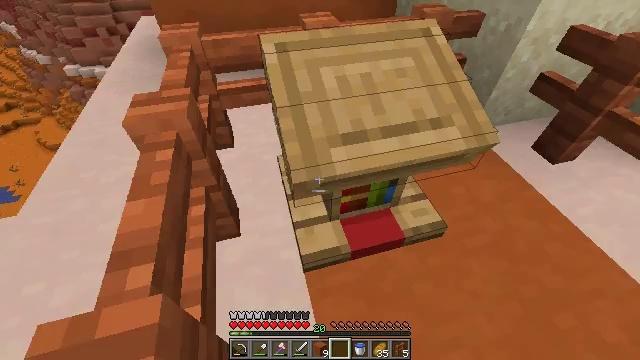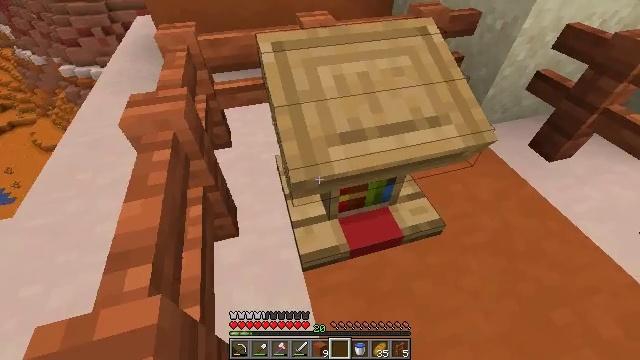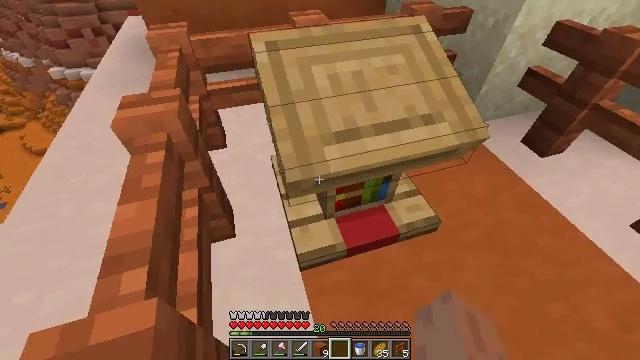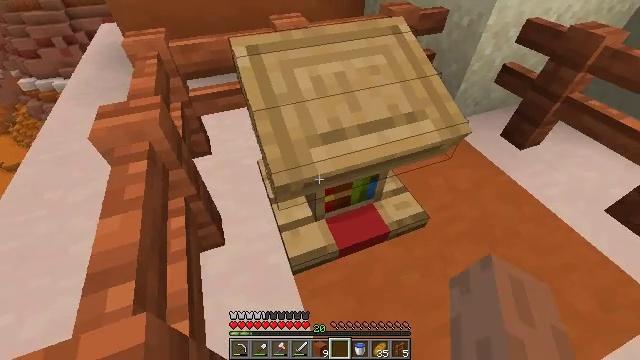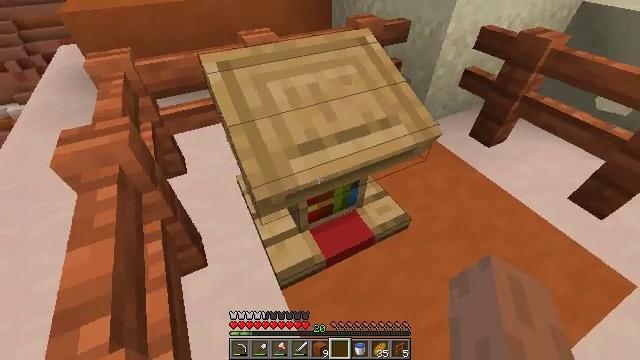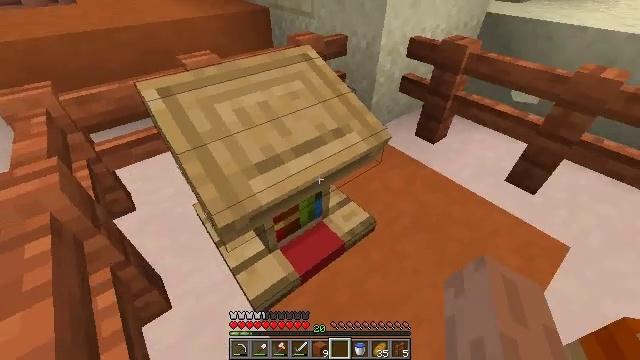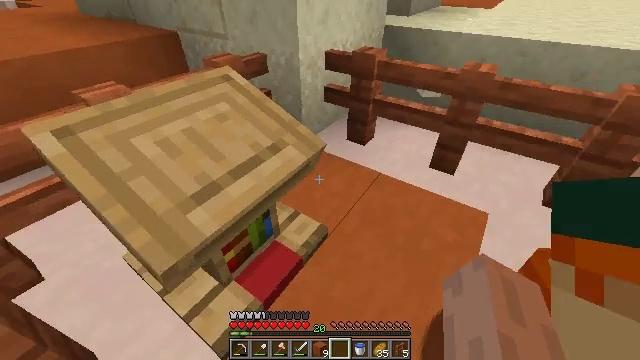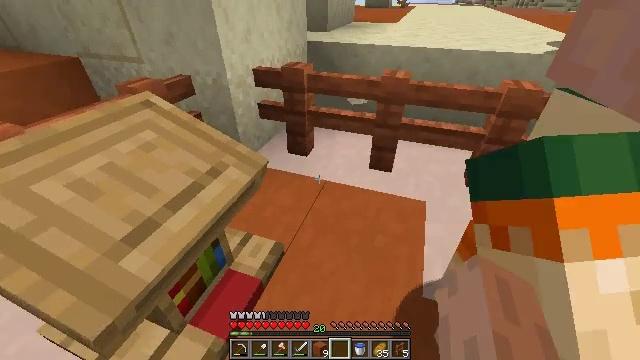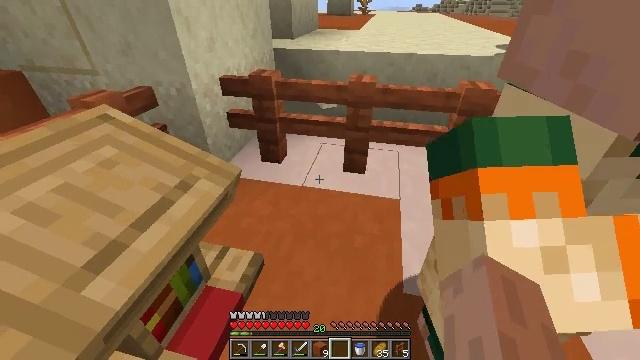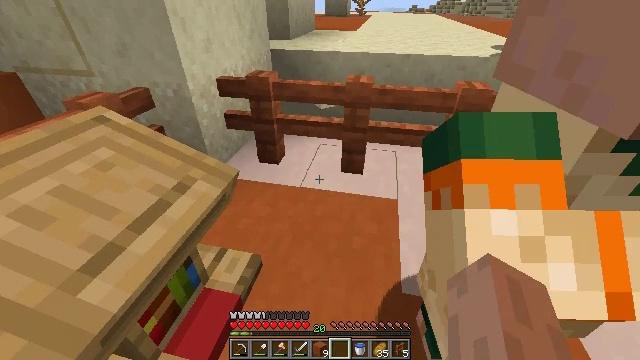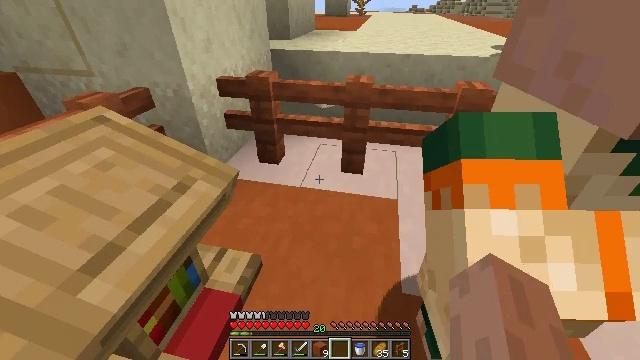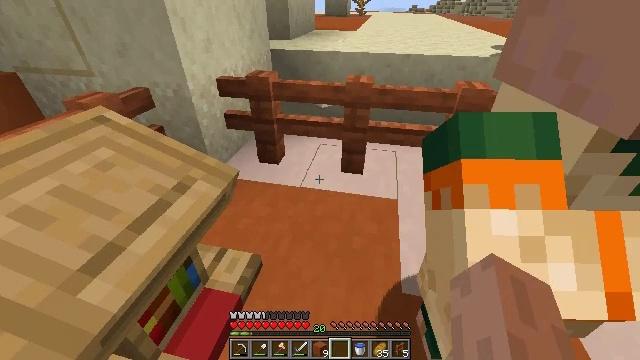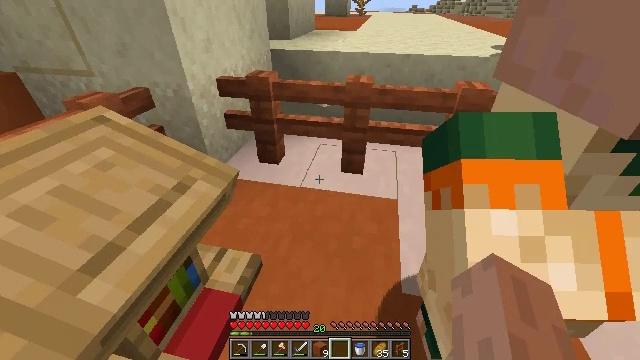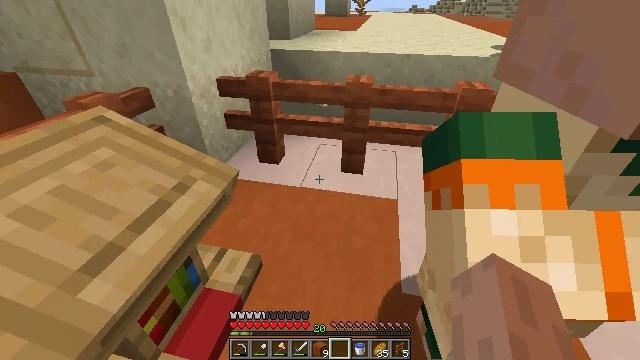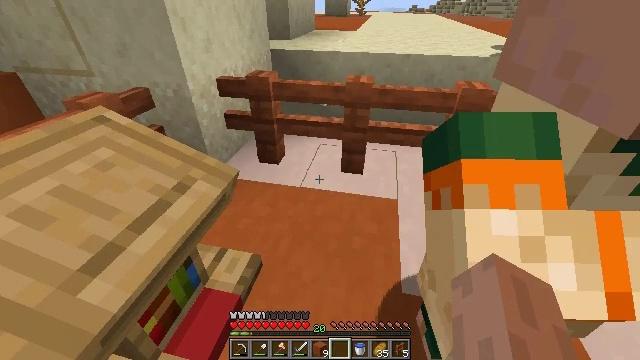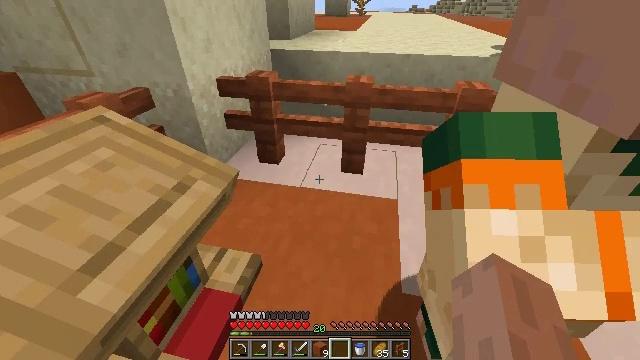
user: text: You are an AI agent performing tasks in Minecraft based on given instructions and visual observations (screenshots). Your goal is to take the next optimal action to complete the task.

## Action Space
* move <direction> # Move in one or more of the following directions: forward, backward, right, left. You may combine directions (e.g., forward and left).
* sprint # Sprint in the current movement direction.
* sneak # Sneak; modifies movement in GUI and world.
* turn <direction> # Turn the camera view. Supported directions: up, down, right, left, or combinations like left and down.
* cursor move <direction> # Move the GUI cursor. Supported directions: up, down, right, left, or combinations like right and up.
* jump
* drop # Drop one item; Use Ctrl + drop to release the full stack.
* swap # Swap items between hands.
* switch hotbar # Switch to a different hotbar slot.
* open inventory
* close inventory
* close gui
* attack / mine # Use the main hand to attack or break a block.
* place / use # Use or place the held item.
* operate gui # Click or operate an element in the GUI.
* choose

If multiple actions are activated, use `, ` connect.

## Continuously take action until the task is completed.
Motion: motion action
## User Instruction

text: Left-click to mine the lectern.
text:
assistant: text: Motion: no_op
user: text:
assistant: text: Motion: turn right
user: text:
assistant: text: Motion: turn right
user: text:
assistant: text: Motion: turn right and up
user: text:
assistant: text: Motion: turn right and up
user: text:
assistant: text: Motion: turn right and up
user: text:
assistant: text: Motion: turn right and up
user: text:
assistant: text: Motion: turn right and up
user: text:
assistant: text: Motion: no_op
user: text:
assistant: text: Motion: no_op
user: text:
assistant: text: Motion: no_op
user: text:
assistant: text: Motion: no_op
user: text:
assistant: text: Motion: no_op
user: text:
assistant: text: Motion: no_op
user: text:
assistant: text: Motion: no_op
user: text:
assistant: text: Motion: no_op
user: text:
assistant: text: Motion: no_op
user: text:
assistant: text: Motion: no_op
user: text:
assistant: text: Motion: no_op
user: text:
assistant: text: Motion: no_op
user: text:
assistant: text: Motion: no_op
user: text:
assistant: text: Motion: no_op
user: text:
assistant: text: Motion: no_op
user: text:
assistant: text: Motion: no_op
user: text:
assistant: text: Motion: turn right and up
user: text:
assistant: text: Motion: turn right and up
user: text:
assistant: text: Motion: turn right and up
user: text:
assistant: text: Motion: move right
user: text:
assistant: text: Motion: move right
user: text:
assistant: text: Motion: move right, turn left